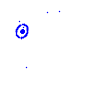
Particle: electron